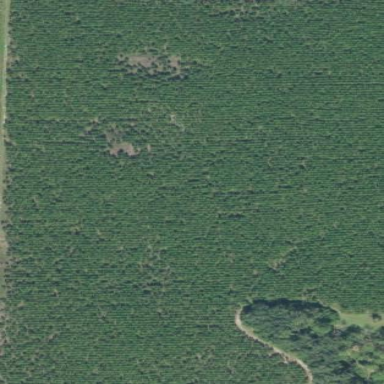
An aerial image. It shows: Forest dominated by needle-leaved trees.